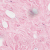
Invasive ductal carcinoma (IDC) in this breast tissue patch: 0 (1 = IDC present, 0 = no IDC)